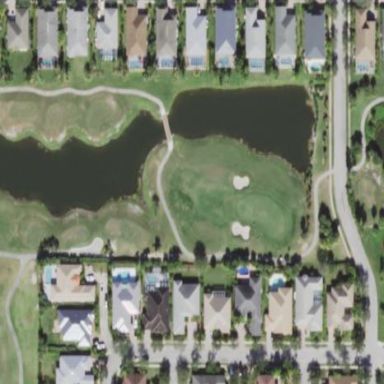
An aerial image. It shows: Water hazard in golf course. The hazard is natural water feature.